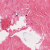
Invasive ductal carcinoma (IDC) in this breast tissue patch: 0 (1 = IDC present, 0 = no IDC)